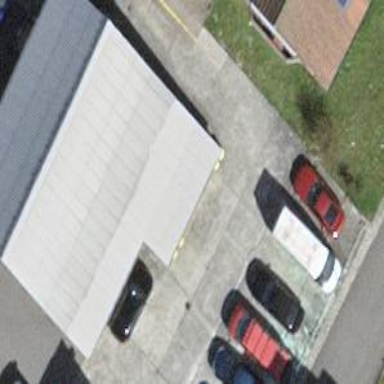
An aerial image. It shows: Building.